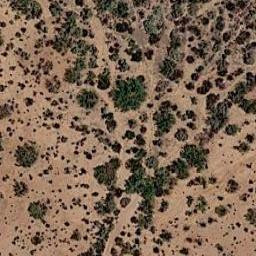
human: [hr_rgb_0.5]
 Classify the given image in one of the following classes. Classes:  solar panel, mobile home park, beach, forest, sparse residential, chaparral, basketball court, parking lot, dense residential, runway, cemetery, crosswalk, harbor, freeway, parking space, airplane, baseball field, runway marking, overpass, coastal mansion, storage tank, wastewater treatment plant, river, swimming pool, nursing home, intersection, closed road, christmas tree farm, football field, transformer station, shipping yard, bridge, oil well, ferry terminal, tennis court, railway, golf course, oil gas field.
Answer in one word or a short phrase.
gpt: chaparral